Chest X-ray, AP view. Patient: 63 years old, sex F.
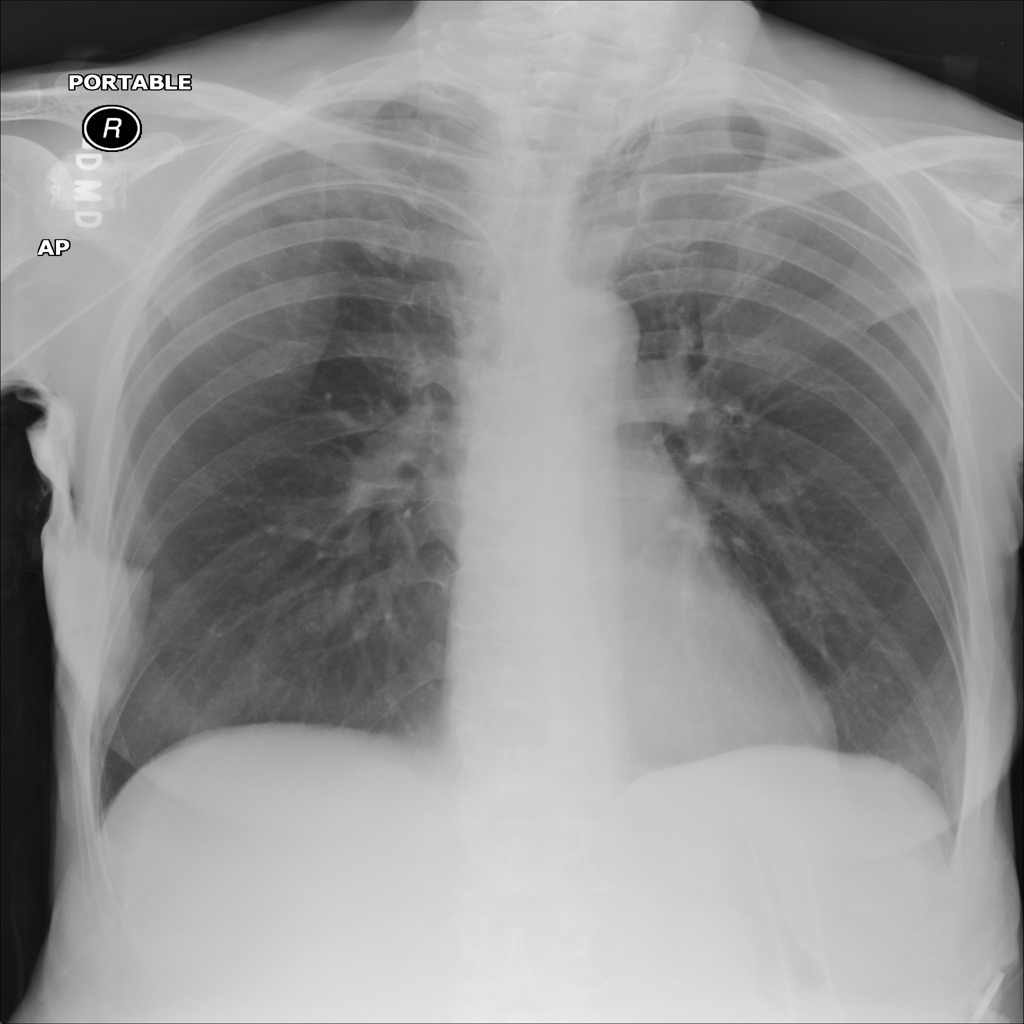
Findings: No Finding